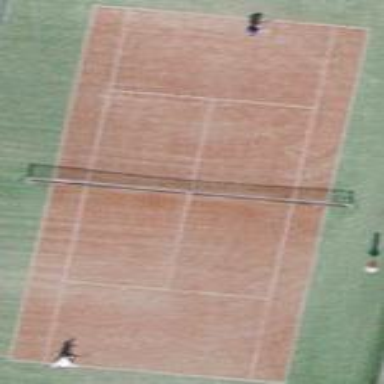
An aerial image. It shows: Tennis court on pitch.